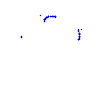
Particle: proton